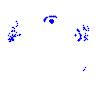
Particle: kaon